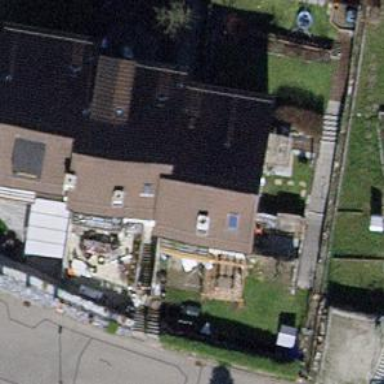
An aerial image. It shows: Building with tiled roof.